Question: I am trying to make some simple plots for my semiconductor physics class and the results are showing some strange discontinuties.
Here is the code:
'''
EAminusEV = 0.067;
NA = 10^16;
ND = 10^14;
k = 1.381*10^-23;
gA = 4;
m0 = 9.11*10^-31;
mp = 0.81*m0;
h = 6.626*10^-34;
keV = 8.617*10^-5;
Nv[x_] = 2 ((2 \[Pi] mp k)/(h^2 x))^1.5*10^-6;
p1[x_] = Nv[x]/gA Exp[EAminusEV/keV x];
pPlus[x_] = (-(ND + p1[x]) +
Sqrt[(ND + p1[x])^2 + 4 p1[x] (NA - ND)])/2;
pMinus[x_] = (-(ND + p1[x]) -
Sqrt[(ND + p1[x])^2 + 4 p1[x] (NA - ND)])/2;
LogLogPlot[pPlus[x], {x, 1/20, 1/300}, PlotRange -> All]
'''
And here is the result:

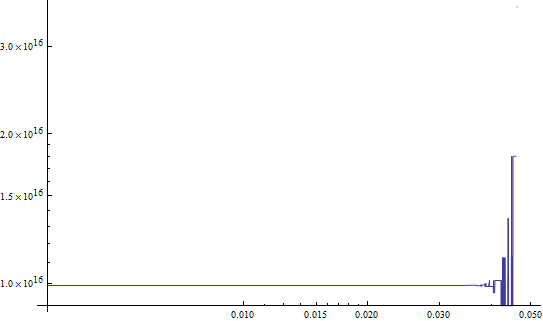
Answer: You are being bitten by floating point numbers with large exponents, few digits after the decimal points, Exp[large numbers], etc. Compare your result with this modification that does everything with exact rational math until the last step where it uses 64 digits of precision.
'''
EAminusEV = 0067/1000;
NA = 10^16;
ND = 10^14;
k = 1381/1000*10^-23;
gA = 4;
m0 = 911/100*10^-31;
mp = 081/100*m0;
h = 6626/1000*10^-34;
keV = 8617/1000*10^-5;
Nv[x_] = 2 ((2 \[Pi] mp k)/(h^2 x))^(3/2)*10^-6;
p1[x_] = Nv[x]/gA Exp[EAminusEV/keV x];
pPlus[x_] = (-(ND + p1[x]) + Sqrt[(ND + p1[x])^2 + 4 p1[x] (NA - ND)])/2;
pMinus[x_] = (-(ND + p1[x]) - Sqrt[(ND + p1[x])^2 + 4 p1[x] (NA - ND)])/2;
ListLogLogPlot[Table[{N[x,64], N[pPlus[x],64]}, {x,1/300,1/20,1/10^4}],
Joined->True, PlotRange->All]
'''

You should note the tiny range on the vertical axis and the magnitudes on that axis. That almost certainly means that you should check carefully to verify that all your input parameters are correct to at least six digits of precision, which seems unlikely considering the form in which you have entered them. If you don't have that then borrow some good expensive recently calibrated instruments with six or seven known digits of precision to make all your measurements. If you don't have that precision for every parameter then this is likely just using high powered exact math to translate uncertainty into graphical meaningless nonsense. Just as a hint, this is what your pPlus[ x ] looks like.
'''
1/2 (-100000000000000 + \[Sqrt]((100000000000000 + (2292870847500000000000
Sqrt[<PHONE>] E^(<PHONE> x/8617) \[Pi]^(3/2) (1/x)^(3/2))/<PHONE>)^2 +
(90797685561000000000000000000000000000 Sqrt[<PHONE>] E^(<PHONE> x/8617)
\[Pi]^(3/2) (1/x)^(3/2))/<PHONE>) - (2292870847500000000000 Sqrt[<PHONE>]
E^(<PHONE> x/8617) \[Pi]^(3/2) (1/x)^(3/2))/<PHONE>)
'''